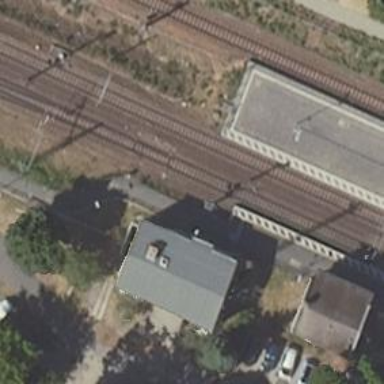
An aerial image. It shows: Railway signal.